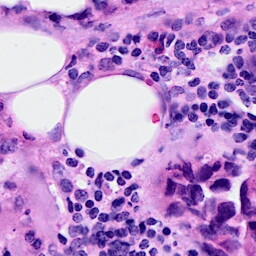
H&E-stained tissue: Breast